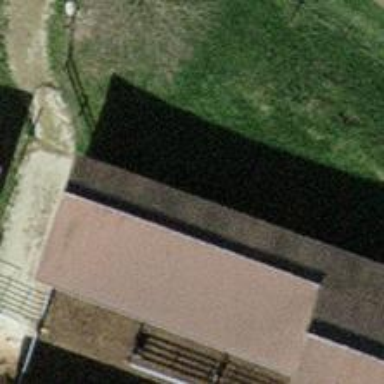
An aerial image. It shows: Farm auxiliary building with gabled roof.